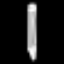
Label: pencil